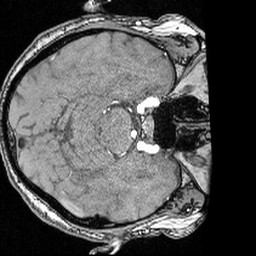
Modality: angio
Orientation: axial
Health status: ill
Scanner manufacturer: siemens
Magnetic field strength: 3 T
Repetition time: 0.022 s
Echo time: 0.00395 s